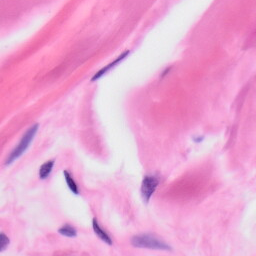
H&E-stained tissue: Skin